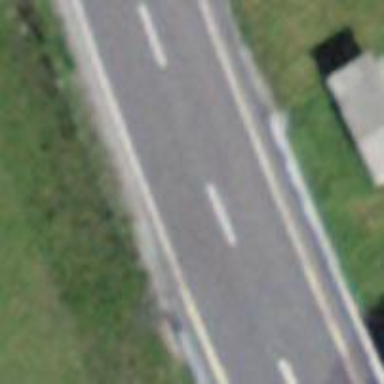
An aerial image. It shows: Primary road with asphalt surface and no sidewalk.